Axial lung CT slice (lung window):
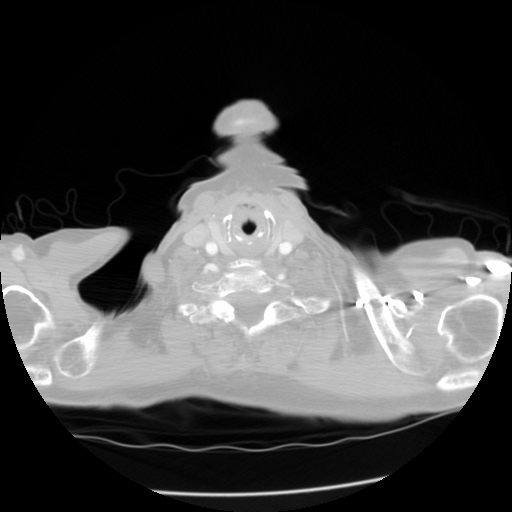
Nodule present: no